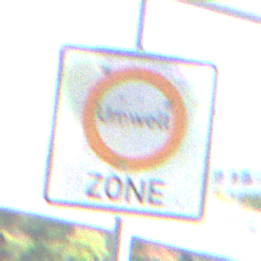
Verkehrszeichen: BeginnUmweltzone
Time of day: MorningAfternoon
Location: Outdoor (Urban)
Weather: PartlyCloudy
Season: NotSpecified
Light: Natural